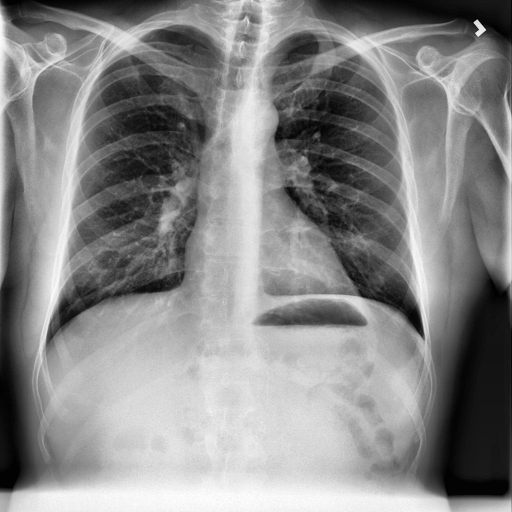
Finding: NORMAL